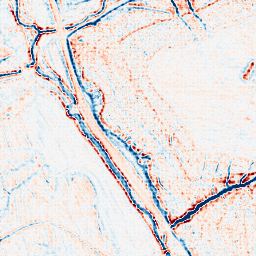
Category: edge_preserving
Decomposition family: bilateral
Decomposition parameters: d: 9
sigma_color: 150
sigma_space: 150
Upsampling method: sinc_hamming
Upsampling parameters: scale: 4
kernel_size: 4
Upsampling scale: 4